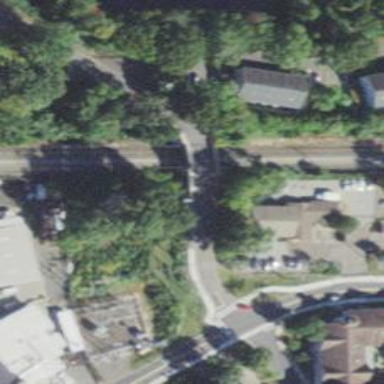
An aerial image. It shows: Residential road with bridge.